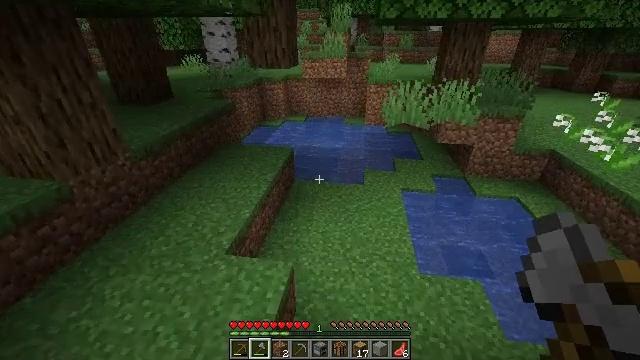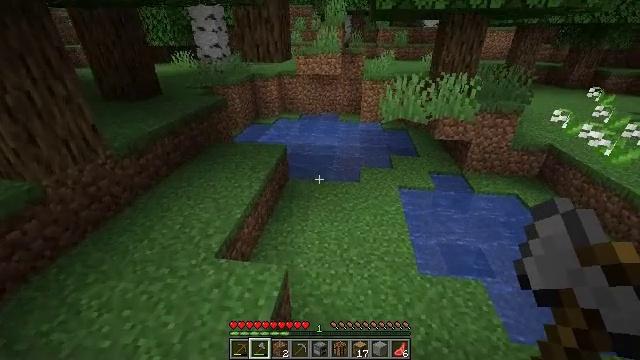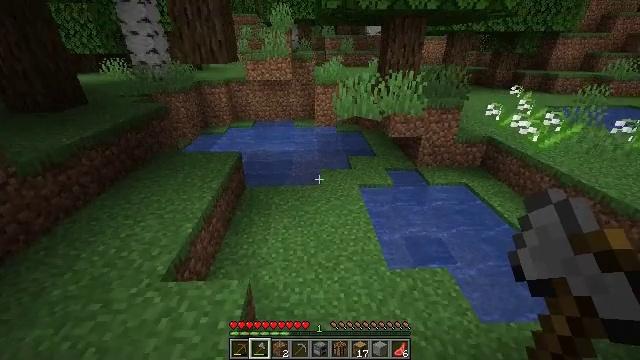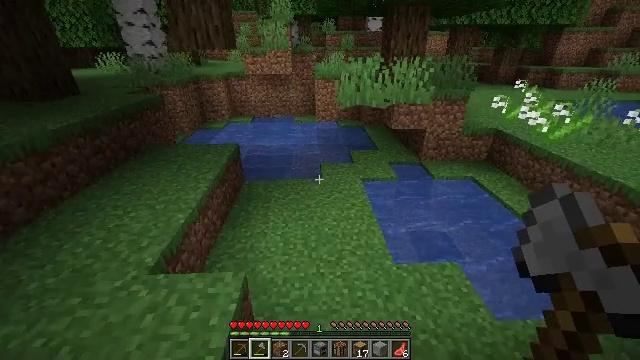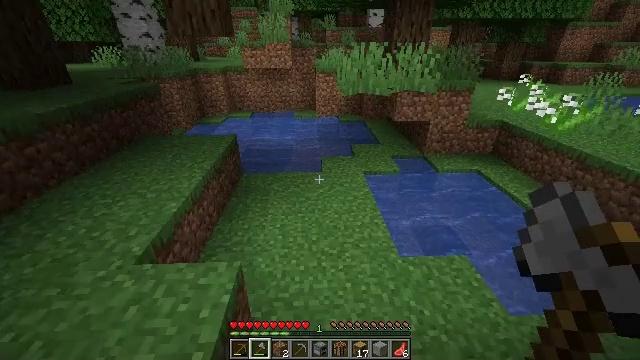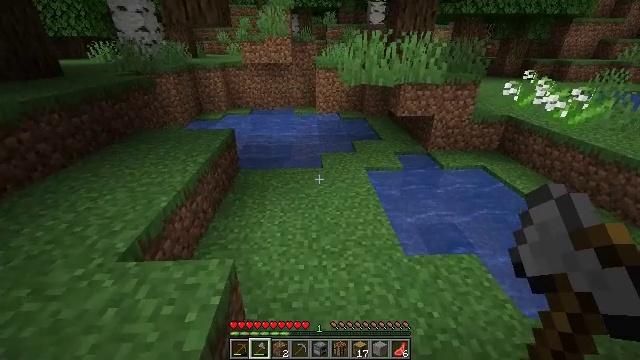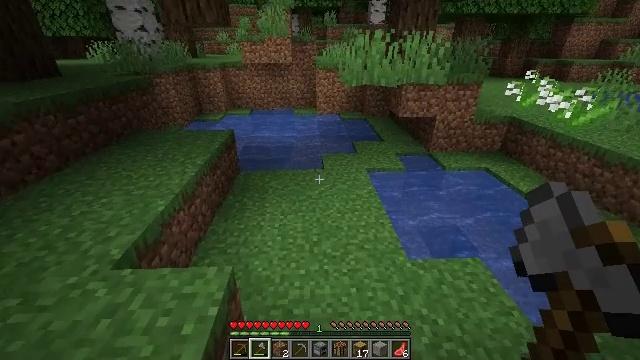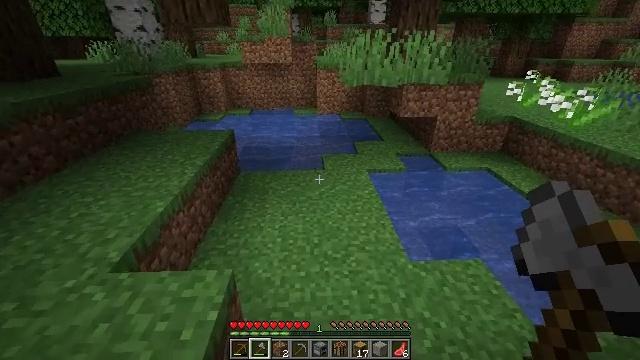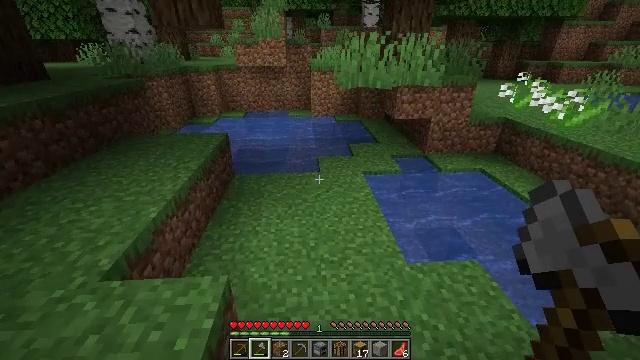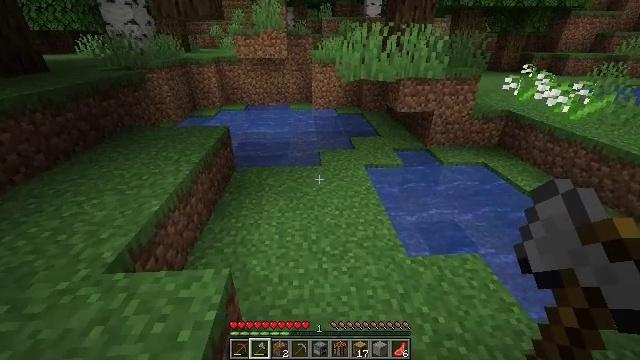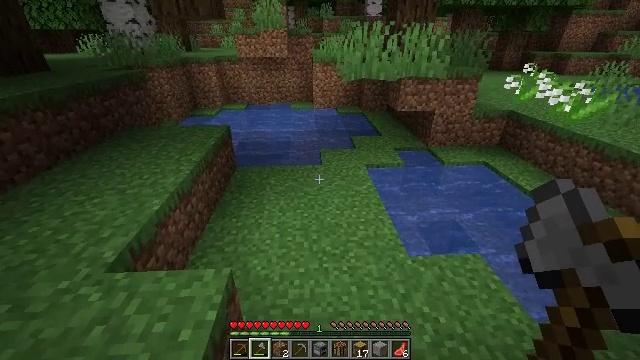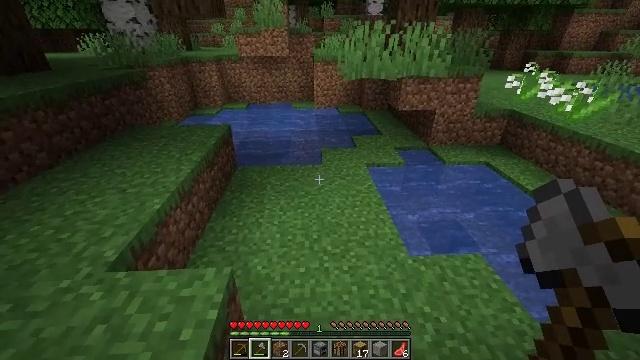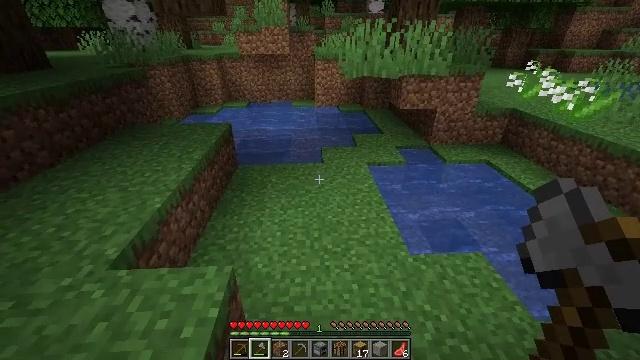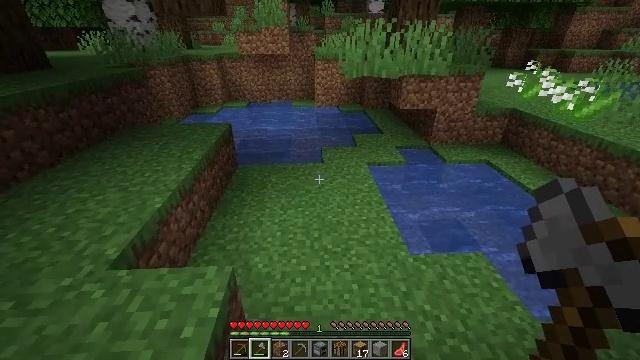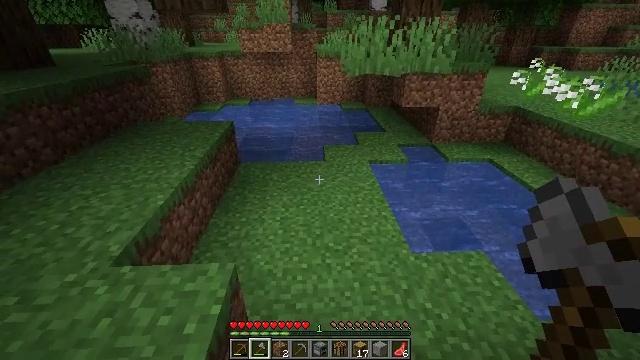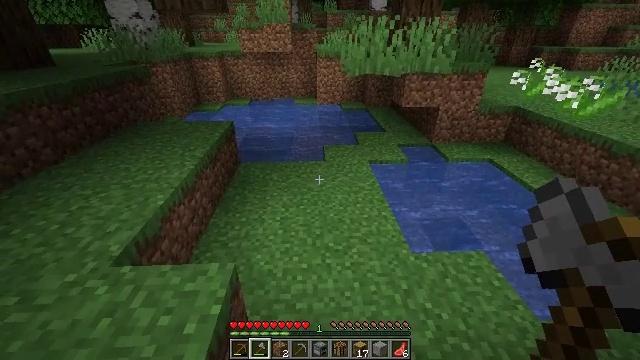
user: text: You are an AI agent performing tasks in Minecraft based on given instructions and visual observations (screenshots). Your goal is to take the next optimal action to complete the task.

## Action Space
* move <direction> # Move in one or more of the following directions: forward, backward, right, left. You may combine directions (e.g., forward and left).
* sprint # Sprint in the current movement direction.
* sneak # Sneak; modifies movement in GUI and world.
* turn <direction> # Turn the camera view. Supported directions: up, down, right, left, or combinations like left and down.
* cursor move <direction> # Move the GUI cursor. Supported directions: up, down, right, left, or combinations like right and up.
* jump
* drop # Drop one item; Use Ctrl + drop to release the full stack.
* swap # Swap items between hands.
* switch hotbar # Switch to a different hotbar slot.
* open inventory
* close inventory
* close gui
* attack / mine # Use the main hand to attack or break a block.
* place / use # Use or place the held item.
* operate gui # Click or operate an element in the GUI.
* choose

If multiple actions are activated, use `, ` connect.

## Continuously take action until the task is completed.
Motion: motion action
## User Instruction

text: Craft red dye using a red flower.
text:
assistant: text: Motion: move forward, turn right
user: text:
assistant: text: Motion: move forward, turn right and up
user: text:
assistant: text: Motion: no_op
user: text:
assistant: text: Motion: no_op
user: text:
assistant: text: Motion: no_op
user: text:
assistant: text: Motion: no_op
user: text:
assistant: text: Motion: no_op
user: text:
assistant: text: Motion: turn right
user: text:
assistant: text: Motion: turn down
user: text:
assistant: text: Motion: no_op
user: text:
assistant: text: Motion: no_op
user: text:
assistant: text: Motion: no_op
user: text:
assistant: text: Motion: no_op
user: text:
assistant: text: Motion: no_op
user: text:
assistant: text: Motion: no_op
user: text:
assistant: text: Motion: no_op
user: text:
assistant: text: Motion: no_op
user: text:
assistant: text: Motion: no_op
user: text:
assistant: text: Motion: no_op
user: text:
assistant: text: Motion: no_op
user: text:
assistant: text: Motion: no_op
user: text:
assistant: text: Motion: no_op
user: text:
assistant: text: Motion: no_op
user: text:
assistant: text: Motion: no_op
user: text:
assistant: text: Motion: no_op
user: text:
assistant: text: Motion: no_op
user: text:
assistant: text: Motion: no_op
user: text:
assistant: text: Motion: open inventory
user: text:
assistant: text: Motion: open inventory
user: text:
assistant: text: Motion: open inventory